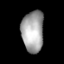
Tissue: lung
Cell type: Endothelial cells
Senescence score: 0.6063
Nuclear area (px): 894
Mean DAPI intensity: 163.957